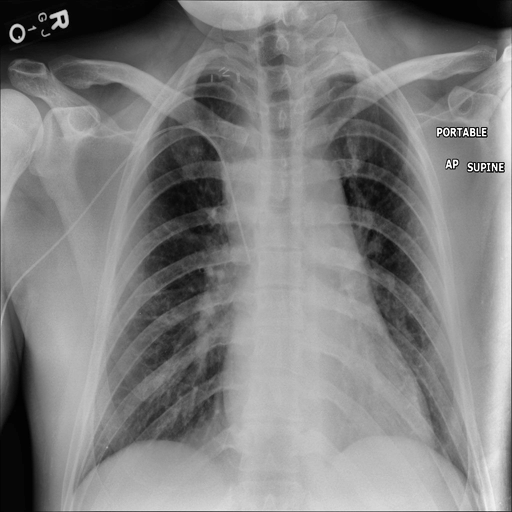
Finding: NORMAL